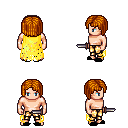
a pixel art fantasy rpg character, male body template, human, light skin, yellow tattered cape, gold greaves, dark blonde pageboy hairstyle, black slippers, dagger, four views (front, back, left, right), 2x2 character sprite sheet, small pixel art, hard edges, no anti-aliasing